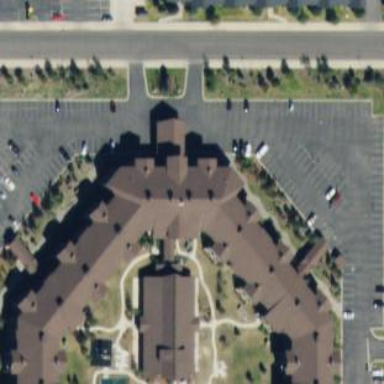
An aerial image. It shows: Hotel building.